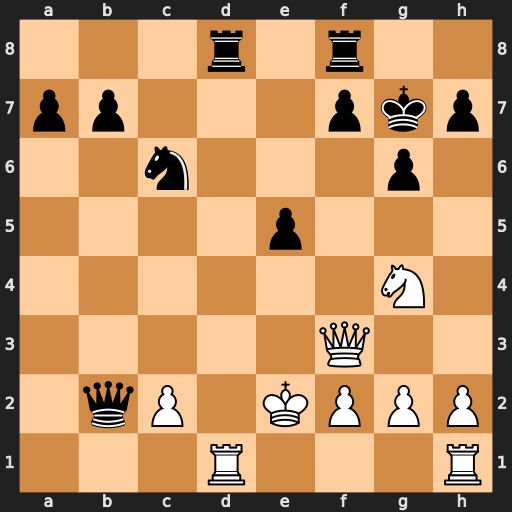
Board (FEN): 3r1r2/pp3pkp/2n3p1/4p3/6N1/5Q2/1qP1KPPP/3R3R
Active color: w
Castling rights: -
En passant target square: -
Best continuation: Qf6+ Kg8 Nh6#